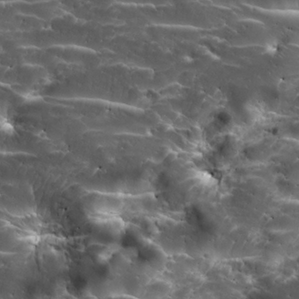
Label: non_frost